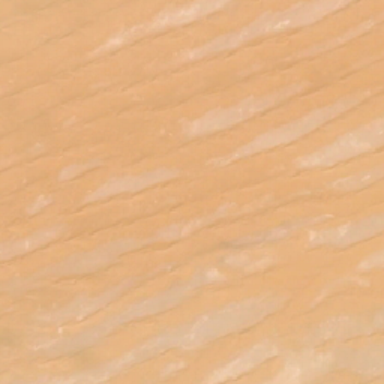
The land was covered with a lot of fine sand .